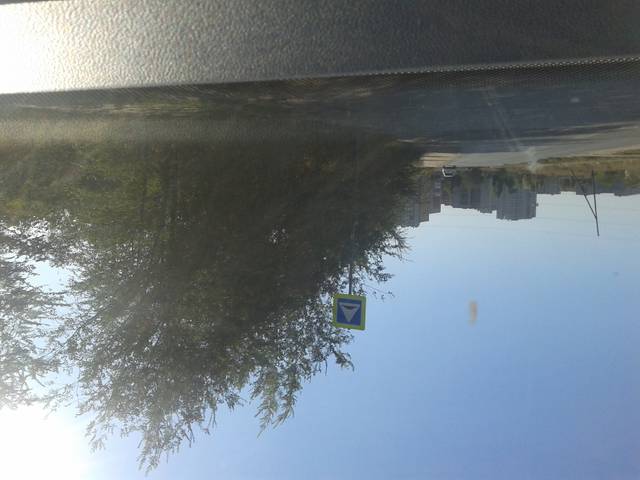
Region: Russia
Coordinates: 48.765, 44.498